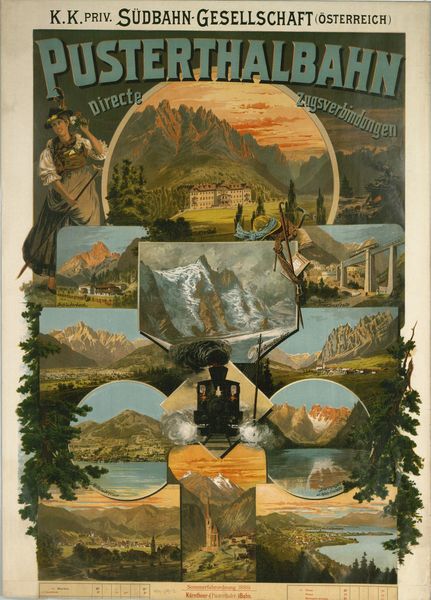
Titel: K.K. PRIV. SÜDBAHN-GESELLSCHAFT; PUSTERTHALBAHN; Sommerfahrordnung 1889
Standort: Wien
Institution: Albertina, Wien
Schlagwörter: berg, gemälde, wasser, wolken, bäume, landschaft, see, frau, hut, haus, schnee, wiese, gesellschaft, natur, brücke, hütte, kirche, rauch, wald, kreis, bilder, fotos, ort, bäuerin, transport, berge, dolomiten, gebirge, gipfel, zug, dorf, grafik, sonnenuntergang, alm, werbung, fluß, tannen, dampf, hotel, ad, collage, panorama, wandern, alpen, seen, urlaub, symmetrisch, druck, plakat, reklame, werbeplakat, tasche, österreich, poster, tracht, karte, schloß, industrialisierung, bahn, eisenbahn, lok, lokomotive, dampflok, dampflokomotive, lock, privat, dirndl, tradition, tourismus, ausschnitte, züge, ungarn, kreus, k, österreicht, priv, pusterthalbahn, südbahn-gesellschaft, zugverkehr, fremdemverkehr, directe, zugverbindungen, südbahn, private, zugsverbindungen, priv., k.k., pustertal, directe zugverbindungen, k., pustaertal, werbuung